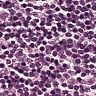
Metastatic tissue present: no